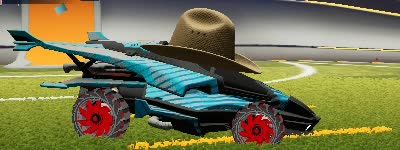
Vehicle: aftershock